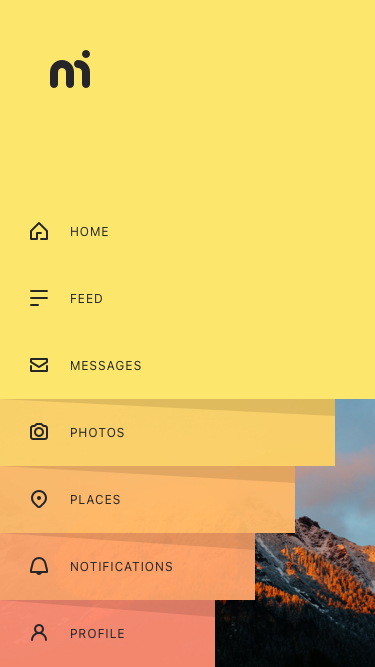
Text in this UI design:
photos
places
notifications
profile
home
feed
messages